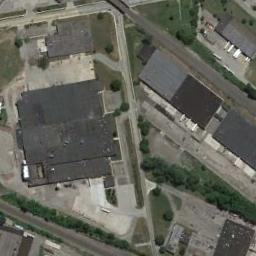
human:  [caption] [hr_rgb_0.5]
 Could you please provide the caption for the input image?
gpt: The industrial area has some workshops, Clearings and trees and some roads go through the industrial area .

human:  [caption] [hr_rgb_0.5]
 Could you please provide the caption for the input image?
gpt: The houses in the industrial area are rectangular .

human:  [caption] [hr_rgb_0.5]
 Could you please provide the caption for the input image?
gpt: There are numerous houses of different shapes and sizes in the industrial zone .

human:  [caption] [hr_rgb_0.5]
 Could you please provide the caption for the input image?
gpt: In an industrial area, There are neatly planned factories and roads, Green belts, And free land .

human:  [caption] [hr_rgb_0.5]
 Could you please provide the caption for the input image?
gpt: There are some black buildings and green trees on the industrial area .